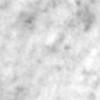
Label: no_change